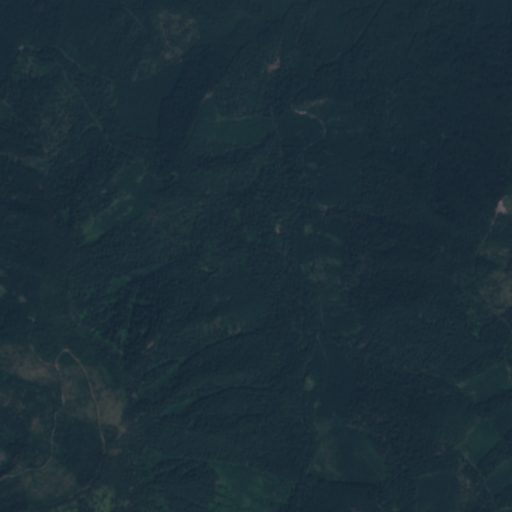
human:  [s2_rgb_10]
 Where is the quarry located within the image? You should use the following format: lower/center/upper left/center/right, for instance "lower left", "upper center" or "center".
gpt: The quarry is located in the lower left of the image.
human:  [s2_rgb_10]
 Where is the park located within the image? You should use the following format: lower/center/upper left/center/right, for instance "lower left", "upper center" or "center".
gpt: There is no park in the image.